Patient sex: M
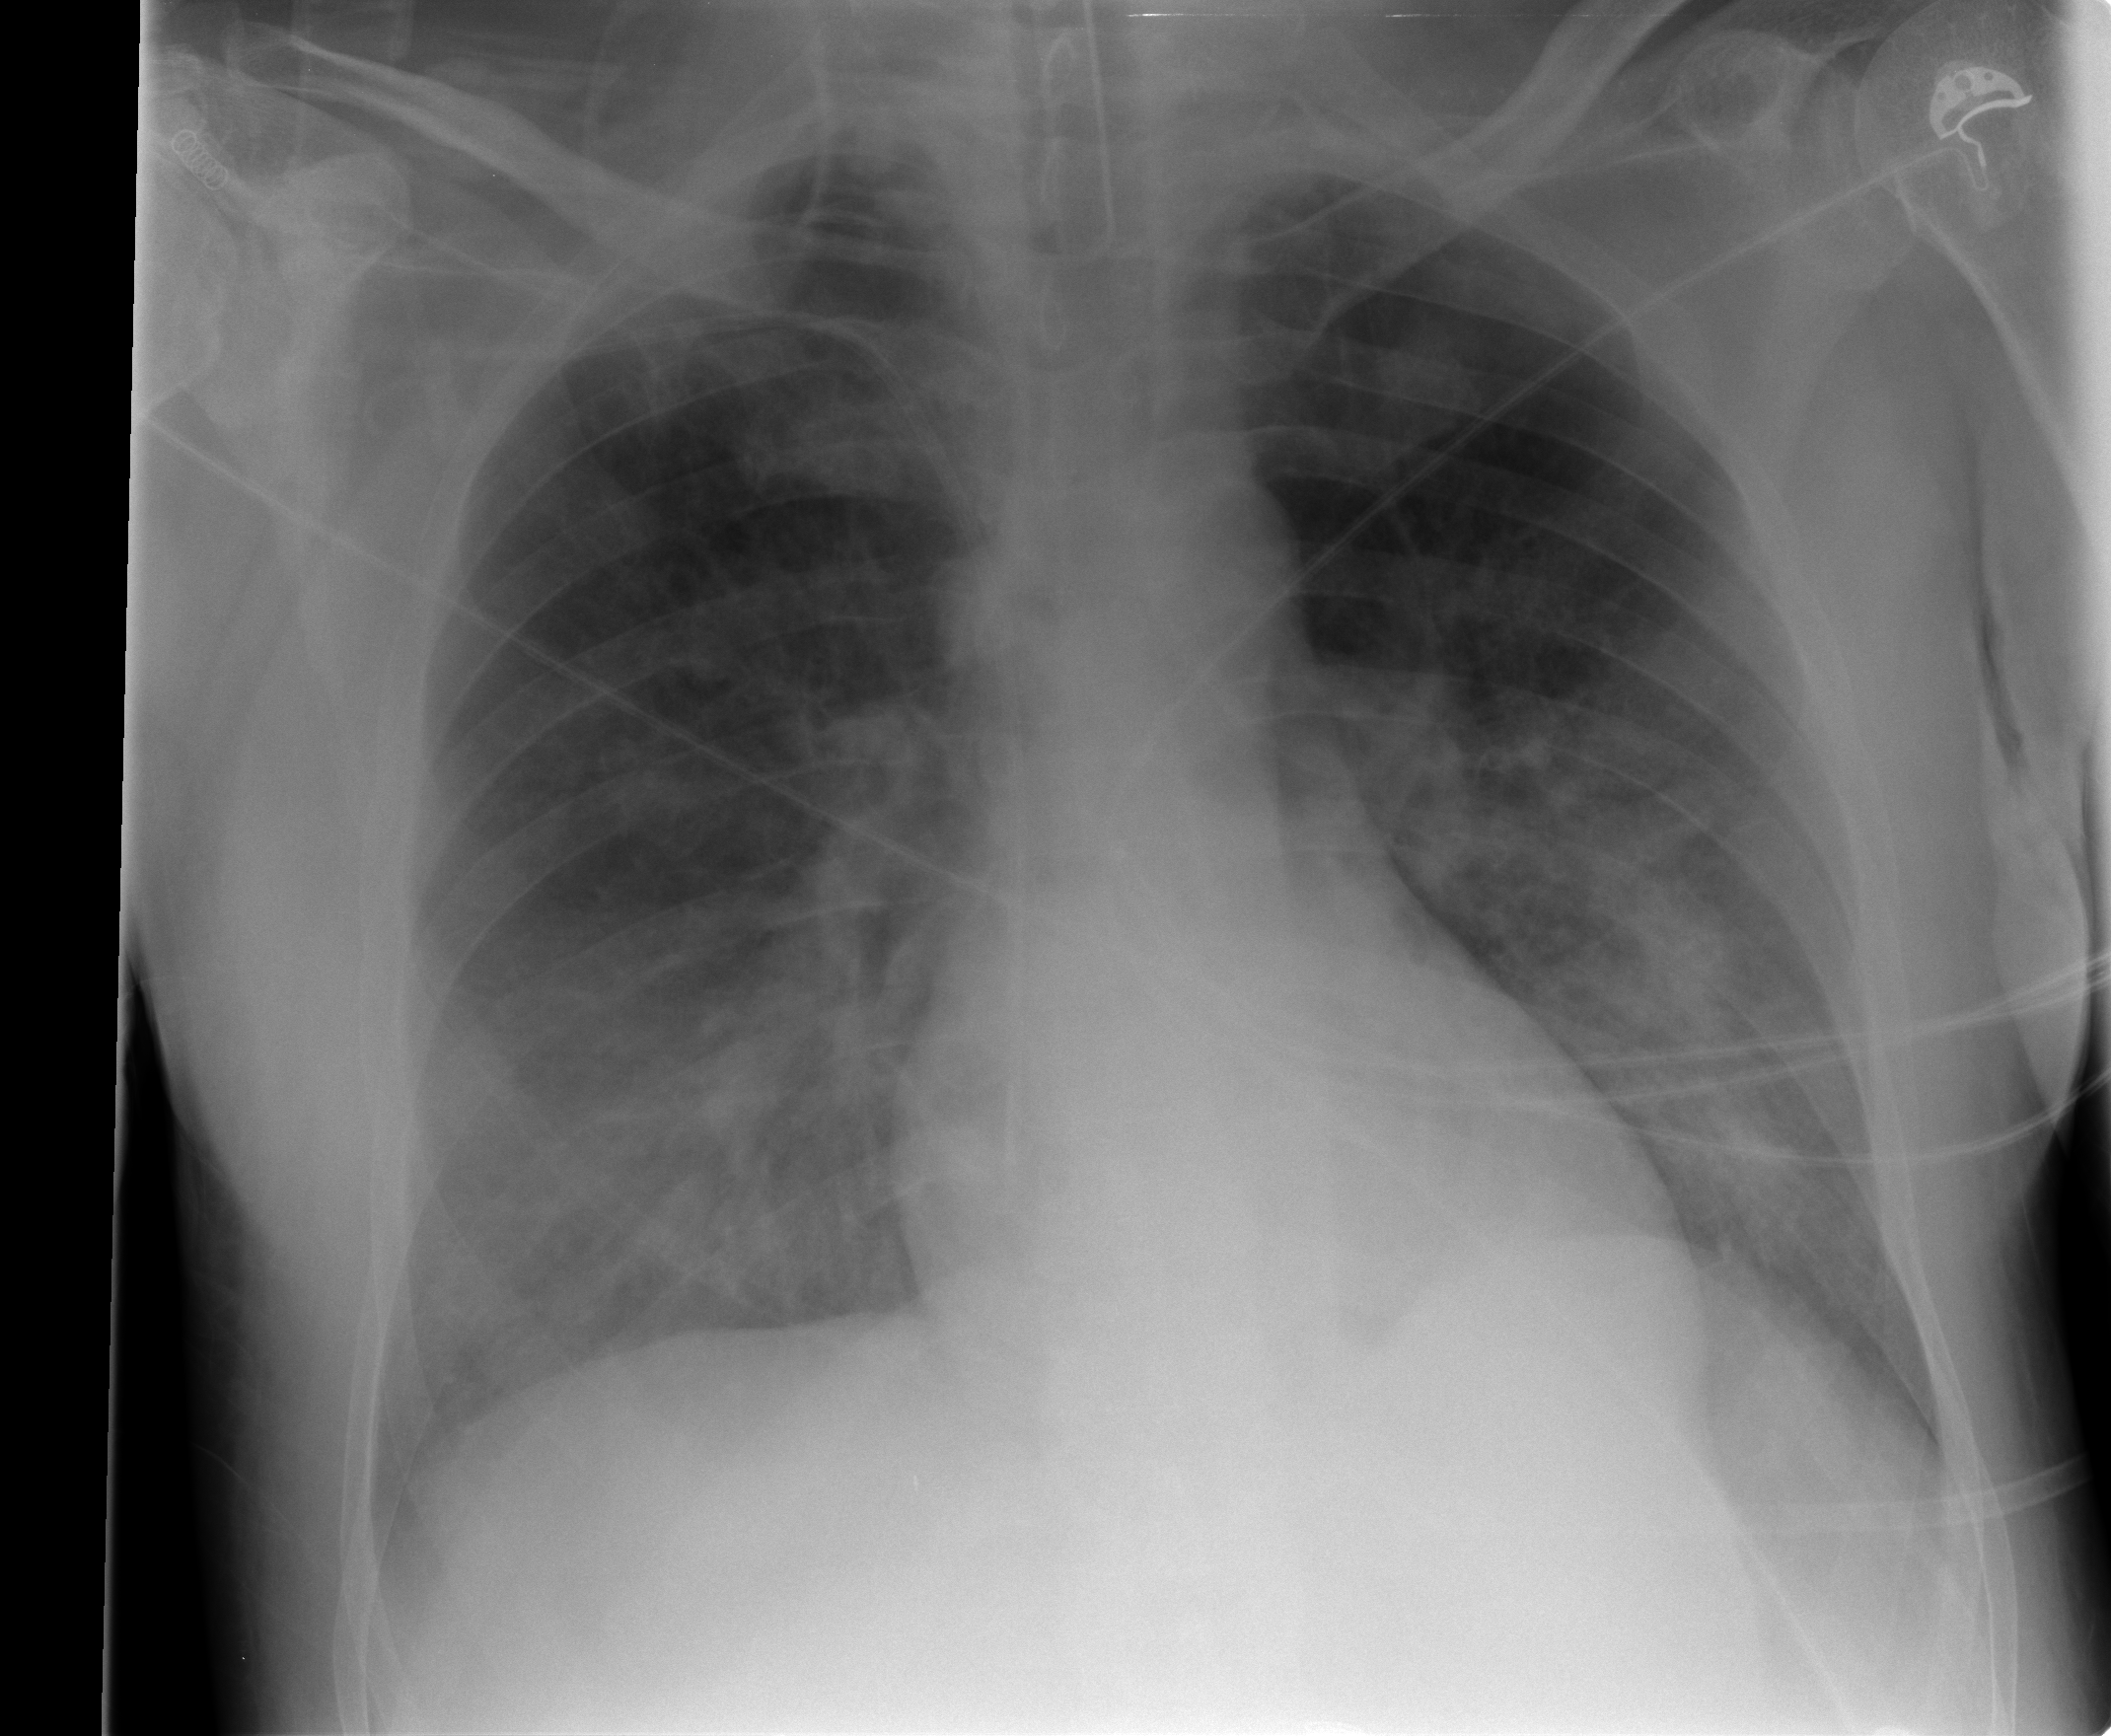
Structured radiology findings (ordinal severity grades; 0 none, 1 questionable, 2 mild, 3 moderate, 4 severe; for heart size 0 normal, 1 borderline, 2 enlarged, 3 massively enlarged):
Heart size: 0
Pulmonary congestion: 0
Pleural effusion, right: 1
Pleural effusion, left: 0
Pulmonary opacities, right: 3
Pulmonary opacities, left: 3
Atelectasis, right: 2
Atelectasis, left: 2